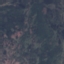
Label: HerbaceousVegetation